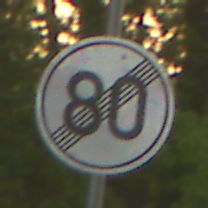
Verkehrszeichen: EndeGeschwindigkeit80
Umgebung: Outdoor, RoadRail
Tageszeit: SunriseSunset
Wetter: Clear
Licht: Natural
Jahreszeit: NotSpecified
Kontrast: LowContrast